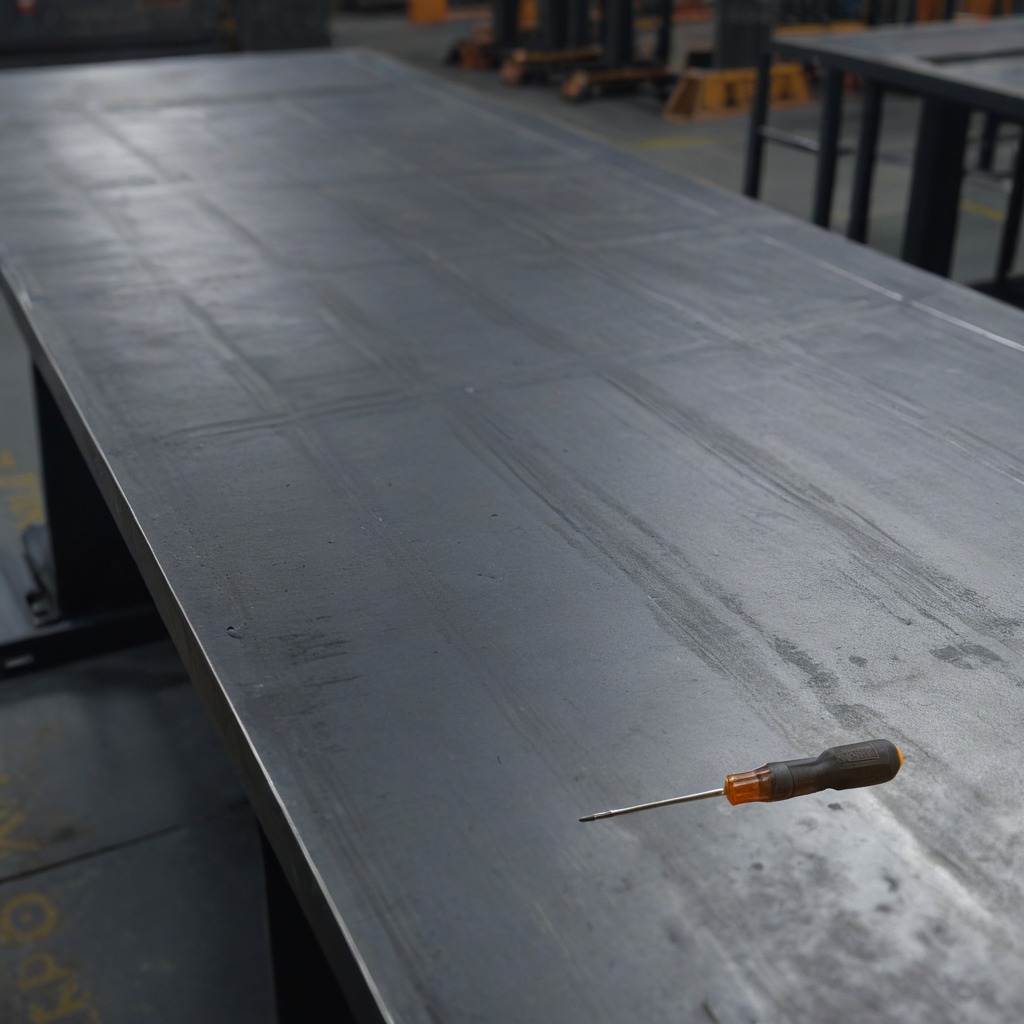
A screwdriver is lying on a cold steel table in a mining workshop.